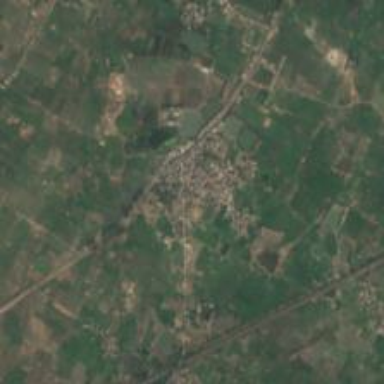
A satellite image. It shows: Village.